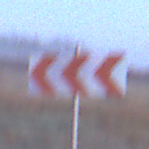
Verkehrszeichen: RichtungstafelnInKurvenGrossRechts
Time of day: SunriseSunset
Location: Outdoor (Nature)
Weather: Clear
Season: NotSpecified
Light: Natural